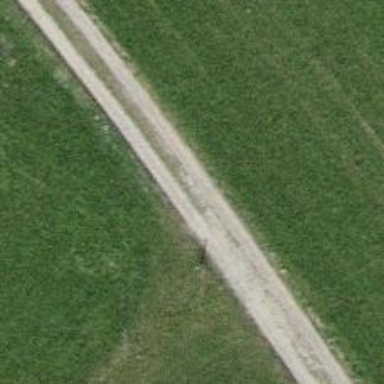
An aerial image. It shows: Gravel track of grade3 type.